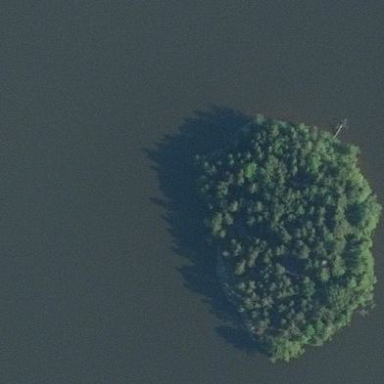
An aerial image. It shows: Islet surrounded by woodland.